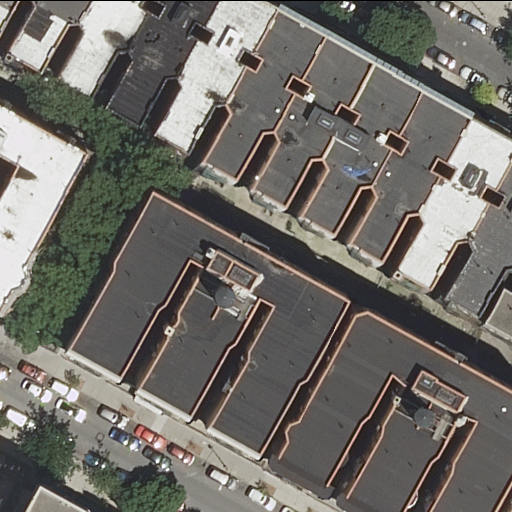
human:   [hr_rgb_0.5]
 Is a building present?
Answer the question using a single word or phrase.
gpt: yes

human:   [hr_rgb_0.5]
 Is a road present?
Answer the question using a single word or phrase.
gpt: yes

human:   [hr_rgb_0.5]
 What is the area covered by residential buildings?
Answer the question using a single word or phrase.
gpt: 5598m2

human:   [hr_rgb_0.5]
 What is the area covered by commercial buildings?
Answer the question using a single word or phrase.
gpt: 0m2

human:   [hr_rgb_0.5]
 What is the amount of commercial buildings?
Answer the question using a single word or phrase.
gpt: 0

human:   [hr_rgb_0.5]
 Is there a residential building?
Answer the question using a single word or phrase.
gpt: yes

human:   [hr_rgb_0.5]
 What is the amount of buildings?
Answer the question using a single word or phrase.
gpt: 15

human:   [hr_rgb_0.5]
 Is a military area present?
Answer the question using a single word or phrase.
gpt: no

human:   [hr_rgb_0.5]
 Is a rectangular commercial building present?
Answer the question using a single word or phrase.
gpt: no

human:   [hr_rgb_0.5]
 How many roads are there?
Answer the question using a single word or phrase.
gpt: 2

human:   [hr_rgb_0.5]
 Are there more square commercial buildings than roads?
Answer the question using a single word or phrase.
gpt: no

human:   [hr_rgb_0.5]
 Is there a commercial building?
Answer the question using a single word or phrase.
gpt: no

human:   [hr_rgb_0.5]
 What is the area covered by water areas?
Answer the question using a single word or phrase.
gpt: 0m2

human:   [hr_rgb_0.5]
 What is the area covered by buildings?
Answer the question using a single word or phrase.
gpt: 5598m2

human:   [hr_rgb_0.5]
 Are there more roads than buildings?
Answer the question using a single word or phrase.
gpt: no

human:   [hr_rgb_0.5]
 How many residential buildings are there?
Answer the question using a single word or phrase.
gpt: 15

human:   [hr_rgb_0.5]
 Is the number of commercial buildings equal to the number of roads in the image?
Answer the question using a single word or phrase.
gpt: no

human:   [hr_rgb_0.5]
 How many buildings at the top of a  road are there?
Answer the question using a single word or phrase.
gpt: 11

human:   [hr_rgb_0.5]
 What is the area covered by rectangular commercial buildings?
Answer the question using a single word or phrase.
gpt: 0m2

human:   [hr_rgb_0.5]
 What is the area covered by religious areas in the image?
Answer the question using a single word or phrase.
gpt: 0m2

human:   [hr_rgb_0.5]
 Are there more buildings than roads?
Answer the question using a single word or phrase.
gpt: yes

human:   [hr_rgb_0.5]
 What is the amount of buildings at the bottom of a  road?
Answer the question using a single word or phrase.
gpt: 11

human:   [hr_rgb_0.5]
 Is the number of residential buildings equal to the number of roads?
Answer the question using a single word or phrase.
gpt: no

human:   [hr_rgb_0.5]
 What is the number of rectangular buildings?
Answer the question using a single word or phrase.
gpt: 3

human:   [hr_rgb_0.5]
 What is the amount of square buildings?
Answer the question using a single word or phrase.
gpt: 0

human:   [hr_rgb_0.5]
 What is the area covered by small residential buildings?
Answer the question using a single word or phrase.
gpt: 55m2

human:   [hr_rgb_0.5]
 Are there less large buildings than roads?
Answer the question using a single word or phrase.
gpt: no

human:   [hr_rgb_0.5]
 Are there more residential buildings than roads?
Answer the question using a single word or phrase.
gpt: yes

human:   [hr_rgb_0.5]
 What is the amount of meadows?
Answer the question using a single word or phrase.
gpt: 0

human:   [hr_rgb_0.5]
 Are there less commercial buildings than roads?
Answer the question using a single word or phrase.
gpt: yes

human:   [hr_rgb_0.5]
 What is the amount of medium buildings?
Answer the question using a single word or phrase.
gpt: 10

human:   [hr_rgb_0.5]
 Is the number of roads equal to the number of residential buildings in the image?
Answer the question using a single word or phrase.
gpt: no

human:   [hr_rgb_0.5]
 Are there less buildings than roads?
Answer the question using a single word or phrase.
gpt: no

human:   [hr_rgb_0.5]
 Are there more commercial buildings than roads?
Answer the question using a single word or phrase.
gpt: no

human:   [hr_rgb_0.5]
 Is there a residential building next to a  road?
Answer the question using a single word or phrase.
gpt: yes

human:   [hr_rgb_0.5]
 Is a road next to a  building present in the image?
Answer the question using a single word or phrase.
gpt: yes

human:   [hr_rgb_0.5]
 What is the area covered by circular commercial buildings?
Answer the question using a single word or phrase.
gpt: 0m2

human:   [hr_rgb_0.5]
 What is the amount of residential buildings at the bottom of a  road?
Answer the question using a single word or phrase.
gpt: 11

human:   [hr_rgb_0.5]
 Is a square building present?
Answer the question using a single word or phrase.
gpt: no

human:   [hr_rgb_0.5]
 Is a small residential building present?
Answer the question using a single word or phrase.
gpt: yes

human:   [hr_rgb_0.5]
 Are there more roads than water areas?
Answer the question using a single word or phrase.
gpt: yes

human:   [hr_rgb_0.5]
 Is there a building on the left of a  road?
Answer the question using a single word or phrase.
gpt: yes

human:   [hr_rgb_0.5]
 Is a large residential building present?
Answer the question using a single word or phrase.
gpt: yes

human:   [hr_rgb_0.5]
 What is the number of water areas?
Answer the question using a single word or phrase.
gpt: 0

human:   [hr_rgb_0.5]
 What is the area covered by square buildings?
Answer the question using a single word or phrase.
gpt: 0m2

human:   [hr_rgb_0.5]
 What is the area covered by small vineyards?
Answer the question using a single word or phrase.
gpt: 0m2

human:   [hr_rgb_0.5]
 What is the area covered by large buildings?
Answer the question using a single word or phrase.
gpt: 2492m2

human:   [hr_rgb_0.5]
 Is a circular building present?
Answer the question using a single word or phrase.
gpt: no

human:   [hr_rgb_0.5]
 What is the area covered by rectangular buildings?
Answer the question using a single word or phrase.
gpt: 55m2

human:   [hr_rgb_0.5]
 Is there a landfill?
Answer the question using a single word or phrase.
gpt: no

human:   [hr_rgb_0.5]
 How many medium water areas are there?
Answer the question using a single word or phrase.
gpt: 0

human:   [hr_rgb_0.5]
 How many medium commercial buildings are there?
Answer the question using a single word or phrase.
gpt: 0

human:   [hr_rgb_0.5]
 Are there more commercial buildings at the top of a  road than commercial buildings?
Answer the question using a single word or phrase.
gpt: no

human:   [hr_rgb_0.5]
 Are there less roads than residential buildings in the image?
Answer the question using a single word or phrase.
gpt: yes

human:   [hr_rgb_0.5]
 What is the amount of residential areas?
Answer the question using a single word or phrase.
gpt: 0

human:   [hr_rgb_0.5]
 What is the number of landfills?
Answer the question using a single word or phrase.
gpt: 0

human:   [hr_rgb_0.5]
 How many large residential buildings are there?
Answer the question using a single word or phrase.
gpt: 2

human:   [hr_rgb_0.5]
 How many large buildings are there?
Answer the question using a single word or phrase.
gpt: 2

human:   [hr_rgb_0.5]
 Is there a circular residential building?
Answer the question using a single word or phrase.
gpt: no

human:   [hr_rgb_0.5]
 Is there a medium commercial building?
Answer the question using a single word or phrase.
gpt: no

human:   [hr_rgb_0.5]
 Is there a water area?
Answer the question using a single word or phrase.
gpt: no

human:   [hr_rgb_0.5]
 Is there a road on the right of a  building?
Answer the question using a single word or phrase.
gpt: yes

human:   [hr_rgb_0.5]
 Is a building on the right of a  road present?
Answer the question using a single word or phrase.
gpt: yes

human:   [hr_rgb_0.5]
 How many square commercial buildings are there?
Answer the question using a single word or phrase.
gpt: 0